Question: I have the following code to approximate the second derivative of a function 'f()' using the formula:

I would like to compare two different approaches; With loops and with matrix-vector product and hope to show that the 'numpy' version is faster:
'''
def get_derivative_loop(X):
DDF = []
for i in range(1,len(X)-1):
DDF.append((f(X[i-1]) - 2*f(X[i]) + f(X[i+1]))/(h**2))
return DDF
def get_derivative_matrix(X):
A = (np.diag(np.ones(m)) +
np.diag(-2*np.ones(m-1), 1) +
np.diag(np.ones(m-2), 2))/(h**2)
return np.dot(A[0:m-2], f(X))
'''
As expected lot of time is consumed in constructing the matrix 'A'. Is there any better solution to construct a three-diagonal Matrix in numpy?
Profiling both functions yields:
'''
Total time: 0.003942 s
File: diff.py
Function: get_derivative_matrix at line 17
Line # Hits Time Per Hit % Time Line Contents
==============================================================
17 @profile
18 def get_derivative_matrix(X):
19 1 3584 3584.0 90.9 A = (np.diag(np.ones(m)) + np.diag(-2*np.ones(m-1), 1) + np.diag(np.ones(m-2), 2))/(h**2)
20 1 358 358.0 9.1 return np.dot(A[0:m-2], f(X))
Total time: 0.004111 s
File: diff.py
Function: get_derivative_loop at line 22
Line # Hits Time Per Hit % Time Line Contents
==============================================================
22 @profile
23 def get_derivative_loop(X):
24 1 1 1.0 0.0 DDF = []
25 499 188 0.4 4.6 for i in range(1, len(X)-1):
26 498 3921 7.9 95.4 DDF.append((f(X[i-1]) - 2*f(X[i]) + f(X[i+1]))/(h**2))
27
28 1 1 1.0 0.0 return DDF
A = (np.diag(np.ones(m)) +
np.diag(-2*np.ones(m-1), 1) +
np.diag(np.ones(m-2), 2))/(h**2)
return np.dot(A[0:m-2], f(X))
'''
Although it is right, that the initialisation is done only once, so there is no need for optimisation, however I found it interesting to come up with a nice and fast way to setup that matrix.
Here are the profile-results using 'Divakar' method
'''
Timer unit: 1e-06 s
Total time: 0.006923 s
File: diff.py
Function: get_derivative_matrix_divakar at line 19
Line # Hits Time Per Hit % Time Line Contents
==============================================================
19 @profile
20 def get_derivative_matrix_divakar(X):
21
22 # Setup output array, equivalent to A
23 1 48 48.0 0.7 out = np.zeros((m, 3+m-2))
24
25 # Setup the triplets in each row as [1,-2,1]
26 1 1485 1485.0 21.5 out[:, 0:3] = 1
27 1 22 22.0 0.3 out[:, 1] = -2
28
29 # Slice and perform matrix-multiplication
30 1 5368 5368.0 77.5 return np.dot(out.ravel()[:m*(m-2)].reshape(m-2, -1)/(h**2), f(X))
Total time: 0.019717 s
File: diff.py
Function: get_derivative_matrix at line 45
Line # Hits Time Per Hit % Time Line Contents
==============================================================
45 @profile
46 def get_derivative_matrix(X):
47 1 18813 18813.0 95.4 A = (np.diag(np.ones(m)) + np.diag(-2*np.ones(m-1), 1) + np.diag(np.ones(m-2), 2))/(h**2)
48 1 904 904.0 4.6 return np.dot(A[0:m-2], f(X))
Total time: 0.000108 s
File: diff.py
Function: get_derivative_slice at line 41
Line # Hits Time Per Hit % Time Line Contents
==============================================================
41 @profile
42 def get_derivative_slice(X):
43 1 108 108.0 100.0 return (f(X[0:-2]) - 2*f(X[1:-1]) + f(X[2:]))/(h**2)
'''
The new method is faster. However, I don't understand why '21.5%' is spent on this initialisation 'out[:, 0:3] = 1'
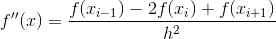
Answer: For 'm = 9', the three-diagonal matrix without the scaling by 'h' would look like this -
'''
array([[ 1., -2., 1., 0., 0., 0., 0., 0., 0.],
[ 0., 1., -2., 1., 0., 0., 0., 0., 0.],
[ 0., 0., 1., -2., 1., 0., 0., 0., 0.],
[ 0., 0., 0., 1., -2., 1., 0., 0., 0.],
[ 0., 0., 0., 0., 1., -2., 1., 0., 0.],
[ 0., 0., 0., 0., 0., 1., -2., 1., 0.],
[ 0., 0., 0., 0., 0., 0., 1., -2., 1.],
[ 0., 0., 0., 0., 0., 0., 0., 1., -2.],
[ 0., 0., 0., 0., 0., 0., 0., 0., 1.]])
'''
One can see that going row-wise, there are exactly '7' (=m-2) zeros separating two triplets of '[1,-2,1]'. So, as an hack, one can create
a regular 2D array with those replicated triplets as the first three columns, something like this -
'''
array([[ 1., -2., 1., 0., 0., 0., 0., 0., 0., 0.],
[ 1., -2., 1., 0., 0., 0., 0., 0., 0., 0.],
[ 1., -2., 1., 0., 0., 0., 0., 0., 0., 0.],
[ 1., -2., 1., 0., 0., 0., 0., 0., 0., 0.],
[ 1., -2., 1., 0., 0., 0., 0., 0., 0., 0.],
[ 1., -2., 1., 0., 0., 0., 0., 0., 0., 0.],
[ 1., -2., 1., 0., 0., 0., 0., 0., 0., 0.],
[ 1., -2., 0., 0., 0., 0., 0., 0., 0., 0.],
[ 1., -2., 1., 0., 0., 0., 0., 0., 0., 0.]])
'''
The advantage with the above matrix creation is easy indexing, which must be pretty efficient. So, the leftover work to get us the desired output, would be slicing to restrict us to 'm**2' elements and taking care of the triplets at the end.
At the end, we would have something like this to get the three-diagonal matrix -
'''
def three_diag_mat(m,h):
# Initialize output array
out = np.zeros((m,3+m-2))
# Setup the triplets in each row as [1,-2,1]
out[:,:3] = 1
out[:,1] = -2
# Reset the ending "1" of the second last row as zero.
out[m-2,2] = 0
# Slice upto m**2 elements in a flattened version.
# Then, scale down the sliced output by h**2 for the final output.
return (out.ravel()[:m**2].reshape(m,m))/(h**2)
'''
Case #1:
'''
In [8]: m = 100; h = 10
In [9]: %timeit (np.diag(np.ones(m)) +
np.diag(-2*np.ones(m-1), 1) + np.diag(np.ones(m-2), 2))/(h**2)
10000 loops, best of 3: 119 us per loop
In [10]: %timeit three_diag_mat(m,h)
10000 loops, best of 3: 51.8 us per loop
In [11]: np.array_equal((np.diag(np.ones(m)) + np.diag(-2*np.ones(m-1), 1) +
np.diag(np.ones(m-2), 2))/(h**2),three_diag_mat(m,h))
Out[11]: True
'''
Case #2:
'''
In [12]: m = 1000; h = 10
In [13]: %timeit (np.diag(np.ones(m)) +
np.diag(-2*np.ones(m-1), 1) + np.diag(np.ones(m-2), 2))/(h**2)
100 loops, best of 3: 16.2 ms per loop
In [14]: %timeit three_diag_mat(m,h)
100 loops, best of 3: 5.66 ms per loop
In [15]: np.array_equal((np.diag(np.ones(m)) + np.diag(-2*np.ones(m-1), 1) +
np.diag(np.ones(m-2), 2))/(h**2),three_diag_mat(m,h))
'''
---
For the use-case, where you are using 'A[0:m-2]', you can avoid few calculations and have a modified 'get_derivative_matrix' like so :
'''
def get_derivative_matrix(X):
# Setup output array, equivalent to A
out = np.zeros((m,3+m-2))
# Setup the triplets in each row as [1,-2,1]
out[:,:3] = 1
out[:,1] = -2
# Slice and perform matrix-multiplication
return np.dot(out.ravel()[:m*(m-2)].reshape(m-2,-1)/(h**2), f(X))
'''